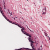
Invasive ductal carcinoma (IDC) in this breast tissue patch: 0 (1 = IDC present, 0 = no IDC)